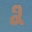
Label: 2